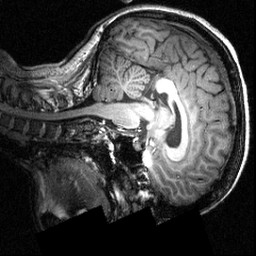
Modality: T1w
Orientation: sagittal
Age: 25
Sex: female
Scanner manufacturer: siemens
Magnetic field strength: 3.951 T
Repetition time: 1.5 s
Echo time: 0.00335 s